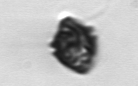
Label: Kryptoperidinium_triquetrum